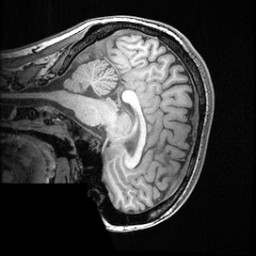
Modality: T1w
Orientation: sagittal
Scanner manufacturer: ge
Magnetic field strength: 3 T
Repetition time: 0.008572 s
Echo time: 0.003384 s